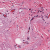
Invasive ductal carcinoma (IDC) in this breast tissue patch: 0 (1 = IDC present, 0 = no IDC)